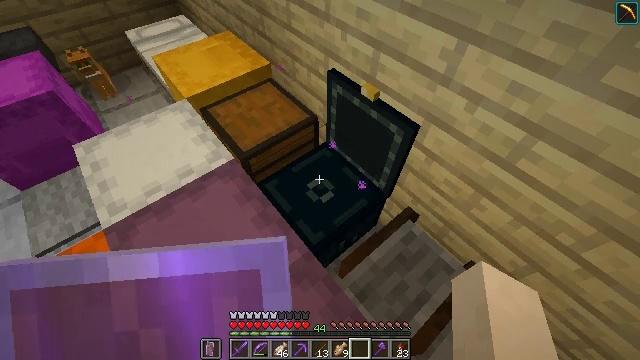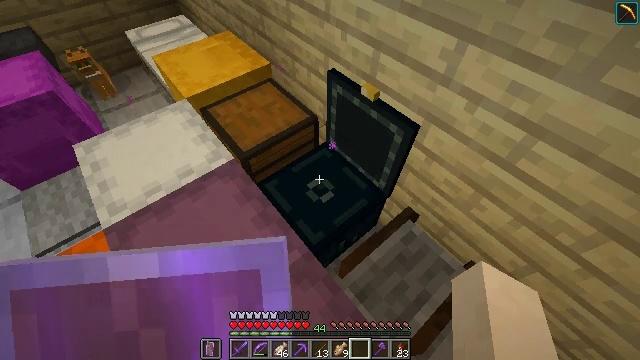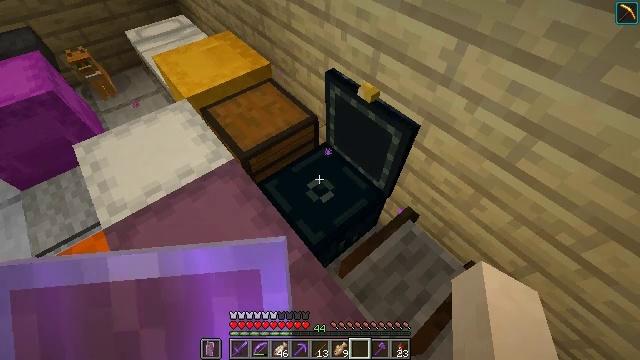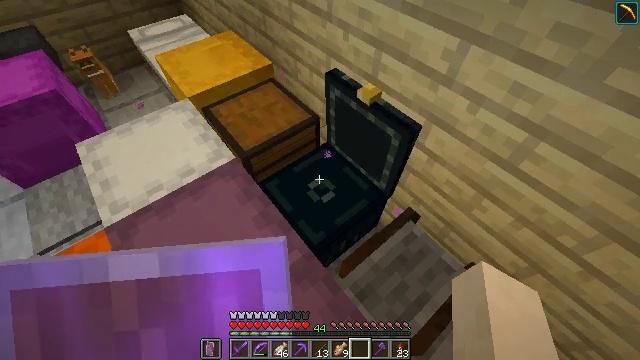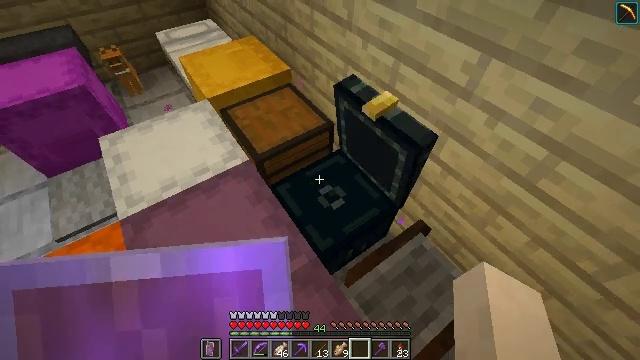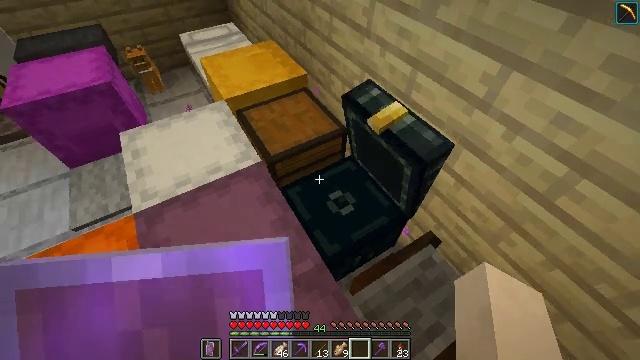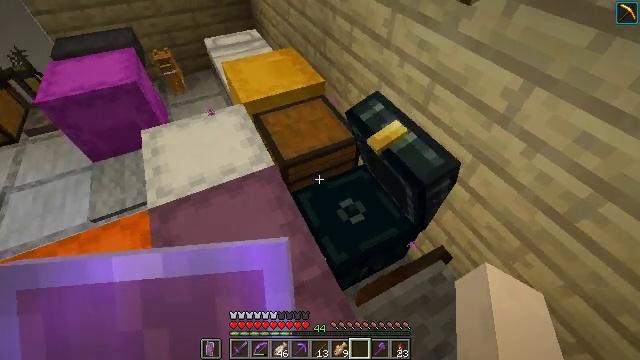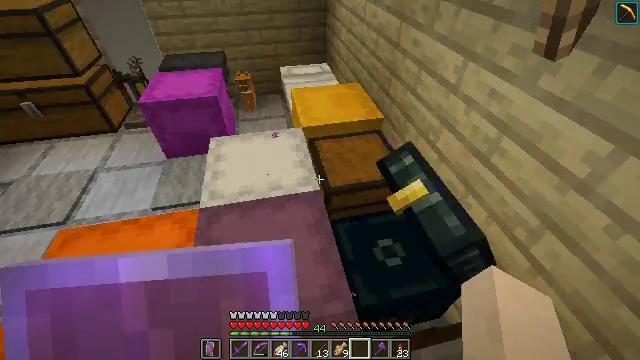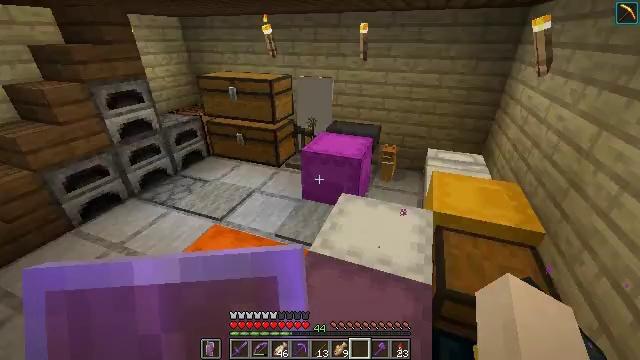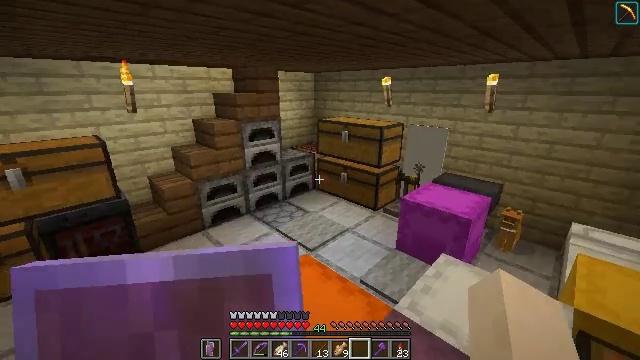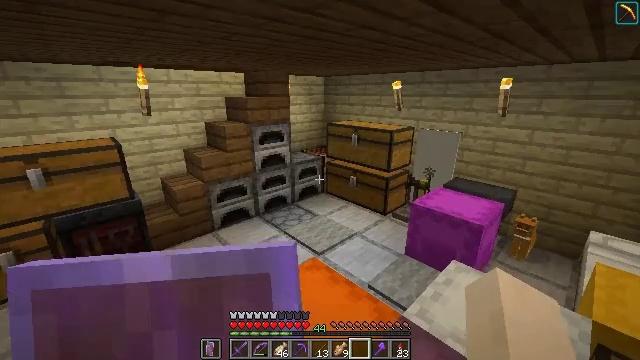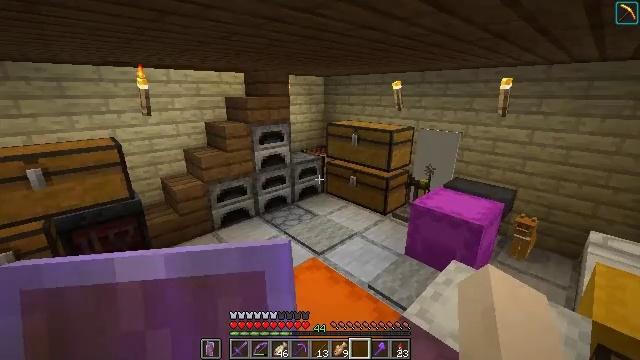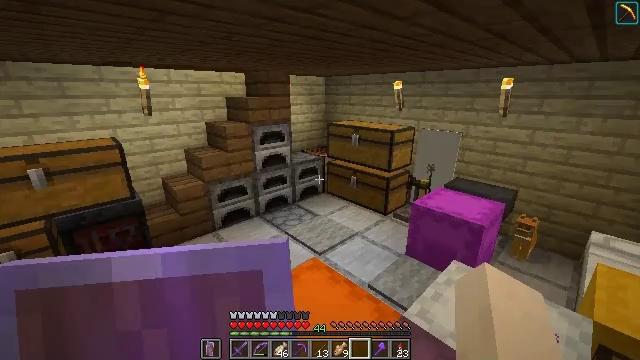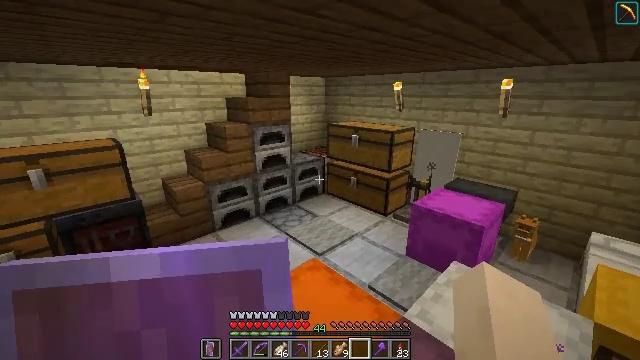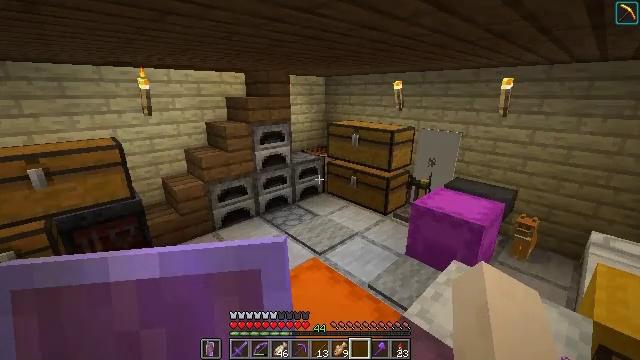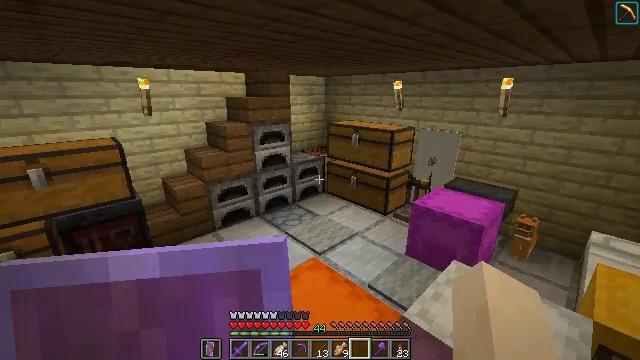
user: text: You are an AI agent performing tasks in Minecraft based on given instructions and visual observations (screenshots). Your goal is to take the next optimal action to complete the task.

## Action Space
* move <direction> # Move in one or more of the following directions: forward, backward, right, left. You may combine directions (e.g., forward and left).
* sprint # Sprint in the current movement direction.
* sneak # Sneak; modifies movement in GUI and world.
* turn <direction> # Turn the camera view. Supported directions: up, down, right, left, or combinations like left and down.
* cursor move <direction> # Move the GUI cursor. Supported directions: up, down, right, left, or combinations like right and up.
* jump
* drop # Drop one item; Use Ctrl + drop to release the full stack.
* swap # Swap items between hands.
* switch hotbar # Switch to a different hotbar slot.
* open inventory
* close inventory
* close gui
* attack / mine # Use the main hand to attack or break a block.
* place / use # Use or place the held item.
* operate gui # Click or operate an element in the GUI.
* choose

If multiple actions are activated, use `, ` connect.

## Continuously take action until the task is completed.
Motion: motion action
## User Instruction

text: craft item soul torch
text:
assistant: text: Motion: no_op
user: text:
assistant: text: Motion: no_op
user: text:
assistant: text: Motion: no_op
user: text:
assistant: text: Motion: turn left and up
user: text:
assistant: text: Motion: turn left and up
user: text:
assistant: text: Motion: turn left and up
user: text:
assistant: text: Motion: turn left and up
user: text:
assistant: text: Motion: turn left and up
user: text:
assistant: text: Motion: turn left and up
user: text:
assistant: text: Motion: turn left
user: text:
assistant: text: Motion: no_op
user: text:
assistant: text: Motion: no_op
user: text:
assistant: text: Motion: no_op
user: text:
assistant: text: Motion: no_op
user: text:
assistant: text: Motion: no_op
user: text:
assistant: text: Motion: no_op
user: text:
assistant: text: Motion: no_op
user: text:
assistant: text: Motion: no_op
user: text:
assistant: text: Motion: no_op
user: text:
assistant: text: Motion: no_op
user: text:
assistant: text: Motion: move forward
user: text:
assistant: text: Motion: move forward, turn left
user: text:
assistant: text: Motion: move forward, turn left
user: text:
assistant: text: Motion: move forward, turn left
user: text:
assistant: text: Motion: move forward, turn left
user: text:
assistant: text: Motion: move forward
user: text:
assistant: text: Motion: move forward
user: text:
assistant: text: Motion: move forward
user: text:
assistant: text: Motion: move forward
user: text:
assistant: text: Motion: move forward